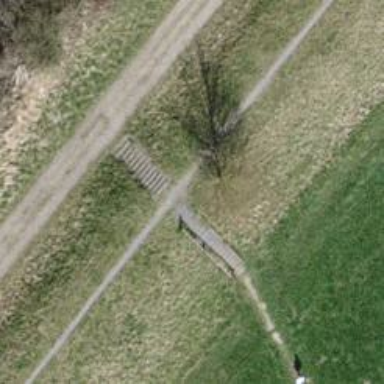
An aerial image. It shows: Road with steps.